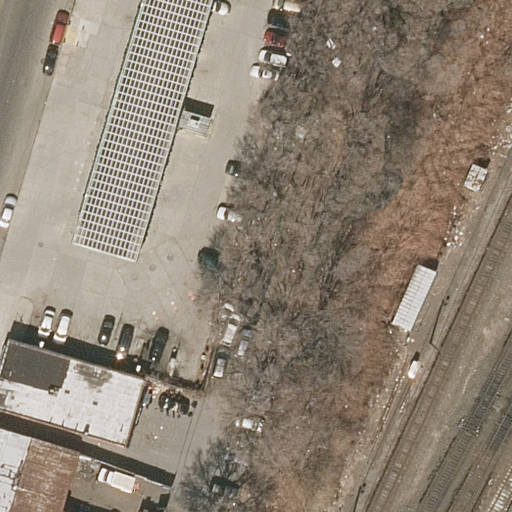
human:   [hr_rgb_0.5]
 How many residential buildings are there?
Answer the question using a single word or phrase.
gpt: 3

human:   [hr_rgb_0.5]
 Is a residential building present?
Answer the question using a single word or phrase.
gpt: yes

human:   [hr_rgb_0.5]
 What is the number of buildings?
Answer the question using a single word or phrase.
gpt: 3

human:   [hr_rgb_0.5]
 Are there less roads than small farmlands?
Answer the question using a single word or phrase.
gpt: no

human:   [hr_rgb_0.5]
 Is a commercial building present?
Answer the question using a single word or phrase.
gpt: no

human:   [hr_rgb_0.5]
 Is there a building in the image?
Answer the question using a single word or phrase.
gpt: yes

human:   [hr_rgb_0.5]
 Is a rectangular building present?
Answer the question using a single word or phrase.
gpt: yes

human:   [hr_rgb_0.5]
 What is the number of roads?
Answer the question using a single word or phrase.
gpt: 1

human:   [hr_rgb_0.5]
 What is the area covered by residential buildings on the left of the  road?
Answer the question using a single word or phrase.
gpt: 11m2

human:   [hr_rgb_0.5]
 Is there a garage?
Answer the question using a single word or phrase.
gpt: no

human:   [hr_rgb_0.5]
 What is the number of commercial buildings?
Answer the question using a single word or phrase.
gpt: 0

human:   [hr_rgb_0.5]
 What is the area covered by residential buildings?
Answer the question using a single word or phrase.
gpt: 271m2

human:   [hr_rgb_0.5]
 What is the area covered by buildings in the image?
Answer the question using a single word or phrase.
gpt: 271m2

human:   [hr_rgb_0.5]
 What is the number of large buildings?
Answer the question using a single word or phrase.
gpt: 0

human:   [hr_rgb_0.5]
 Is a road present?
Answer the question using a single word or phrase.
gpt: yes

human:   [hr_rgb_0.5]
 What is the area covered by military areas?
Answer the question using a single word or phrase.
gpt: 0m2

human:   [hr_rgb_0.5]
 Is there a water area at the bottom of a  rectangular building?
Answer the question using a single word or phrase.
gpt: no

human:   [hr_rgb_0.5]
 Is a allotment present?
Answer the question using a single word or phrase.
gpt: no

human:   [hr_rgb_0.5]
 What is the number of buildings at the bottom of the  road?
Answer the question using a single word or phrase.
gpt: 3

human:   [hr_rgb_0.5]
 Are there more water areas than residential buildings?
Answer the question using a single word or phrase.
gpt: no

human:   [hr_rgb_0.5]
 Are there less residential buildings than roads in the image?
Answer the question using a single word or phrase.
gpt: no

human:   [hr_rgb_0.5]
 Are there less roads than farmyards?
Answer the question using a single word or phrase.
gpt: no

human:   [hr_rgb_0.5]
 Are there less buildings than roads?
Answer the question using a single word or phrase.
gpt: no

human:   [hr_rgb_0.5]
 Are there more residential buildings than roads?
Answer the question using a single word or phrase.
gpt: yes

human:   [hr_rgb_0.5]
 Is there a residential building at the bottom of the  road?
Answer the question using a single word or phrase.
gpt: yes

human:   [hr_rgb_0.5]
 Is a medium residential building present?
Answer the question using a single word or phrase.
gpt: yes

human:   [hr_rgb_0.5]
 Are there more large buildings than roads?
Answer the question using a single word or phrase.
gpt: no

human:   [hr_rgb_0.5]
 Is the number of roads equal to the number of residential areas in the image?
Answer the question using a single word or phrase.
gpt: no

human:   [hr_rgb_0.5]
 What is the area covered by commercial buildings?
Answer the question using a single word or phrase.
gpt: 0m2

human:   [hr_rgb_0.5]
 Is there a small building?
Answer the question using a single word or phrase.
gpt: yes

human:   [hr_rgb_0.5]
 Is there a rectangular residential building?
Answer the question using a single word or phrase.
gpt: yes

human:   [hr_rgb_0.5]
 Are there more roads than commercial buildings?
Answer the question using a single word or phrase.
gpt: yes

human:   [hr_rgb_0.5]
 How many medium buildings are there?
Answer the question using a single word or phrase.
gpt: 1

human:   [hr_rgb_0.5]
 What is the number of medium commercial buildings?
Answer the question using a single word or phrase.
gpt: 0

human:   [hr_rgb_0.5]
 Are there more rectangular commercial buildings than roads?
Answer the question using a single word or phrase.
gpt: no

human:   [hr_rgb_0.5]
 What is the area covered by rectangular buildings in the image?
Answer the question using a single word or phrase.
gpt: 63m2

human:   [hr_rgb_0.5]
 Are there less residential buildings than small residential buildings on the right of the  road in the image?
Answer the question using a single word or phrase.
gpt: no

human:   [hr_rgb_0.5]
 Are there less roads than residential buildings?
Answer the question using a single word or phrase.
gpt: yes

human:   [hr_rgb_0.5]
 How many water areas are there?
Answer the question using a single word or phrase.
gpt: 0

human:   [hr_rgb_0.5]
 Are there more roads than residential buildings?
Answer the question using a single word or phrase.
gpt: no

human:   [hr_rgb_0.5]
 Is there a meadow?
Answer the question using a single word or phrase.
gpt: no

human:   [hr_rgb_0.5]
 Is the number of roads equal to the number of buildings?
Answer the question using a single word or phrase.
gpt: no

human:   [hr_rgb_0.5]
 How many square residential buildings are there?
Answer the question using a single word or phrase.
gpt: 0

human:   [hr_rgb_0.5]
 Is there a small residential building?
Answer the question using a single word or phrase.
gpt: yes

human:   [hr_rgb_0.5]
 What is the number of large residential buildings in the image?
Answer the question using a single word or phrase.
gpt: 0

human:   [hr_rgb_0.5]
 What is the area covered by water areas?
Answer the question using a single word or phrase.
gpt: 0m2

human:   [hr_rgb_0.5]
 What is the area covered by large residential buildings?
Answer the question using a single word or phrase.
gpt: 0m2

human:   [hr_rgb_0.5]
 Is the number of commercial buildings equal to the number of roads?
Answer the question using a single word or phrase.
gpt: no

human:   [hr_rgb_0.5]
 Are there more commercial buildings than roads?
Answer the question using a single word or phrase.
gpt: no

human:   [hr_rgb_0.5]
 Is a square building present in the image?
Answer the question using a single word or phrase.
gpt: no

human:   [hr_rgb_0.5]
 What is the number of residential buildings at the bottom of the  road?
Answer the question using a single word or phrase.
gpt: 3

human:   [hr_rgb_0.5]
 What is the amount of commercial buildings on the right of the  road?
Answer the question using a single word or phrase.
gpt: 0

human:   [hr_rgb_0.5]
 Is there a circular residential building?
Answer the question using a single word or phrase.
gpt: no

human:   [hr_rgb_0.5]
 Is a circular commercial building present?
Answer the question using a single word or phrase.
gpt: no

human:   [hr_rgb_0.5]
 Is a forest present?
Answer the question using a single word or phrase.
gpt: no

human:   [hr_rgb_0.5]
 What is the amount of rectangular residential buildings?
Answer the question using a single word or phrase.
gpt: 2

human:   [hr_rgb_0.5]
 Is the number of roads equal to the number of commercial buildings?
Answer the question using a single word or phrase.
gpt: no

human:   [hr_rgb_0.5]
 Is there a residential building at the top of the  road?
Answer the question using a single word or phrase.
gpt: no

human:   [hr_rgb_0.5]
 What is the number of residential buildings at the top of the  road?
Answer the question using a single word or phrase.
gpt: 0

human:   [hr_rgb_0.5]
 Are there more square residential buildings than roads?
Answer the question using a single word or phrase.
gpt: no

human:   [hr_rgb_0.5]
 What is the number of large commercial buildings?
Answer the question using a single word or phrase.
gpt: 0

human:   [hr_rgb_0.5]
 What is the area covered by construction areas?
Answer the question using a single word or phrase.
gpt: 0m2

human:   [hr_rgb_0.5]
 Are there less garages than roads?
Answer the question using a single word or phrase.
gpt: yes

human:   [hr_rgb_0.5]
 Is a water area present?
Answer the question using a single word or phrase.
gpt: no